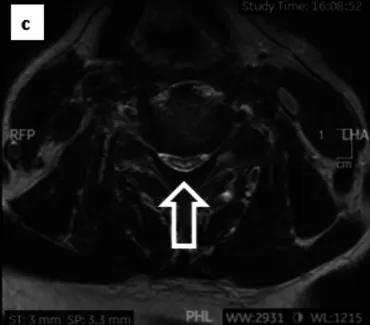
MRI of the cervical spine in various views. . C) Moderate central cervical canal stenosis with near-complete cerebrospinal fluid effacement and cord indentation at the C5/C6 level (indicated by the white arrow) (axial view).
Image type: radiology (mri)